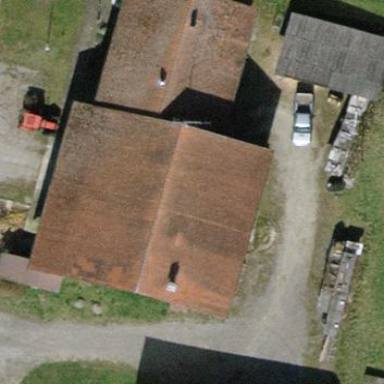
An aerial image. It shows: Gabled roof farm building.